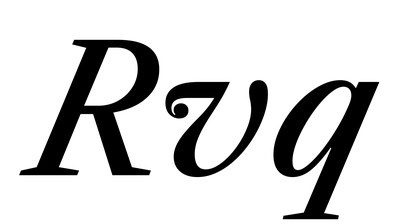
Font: LibreCaslonText-Italic_Medium_Italic